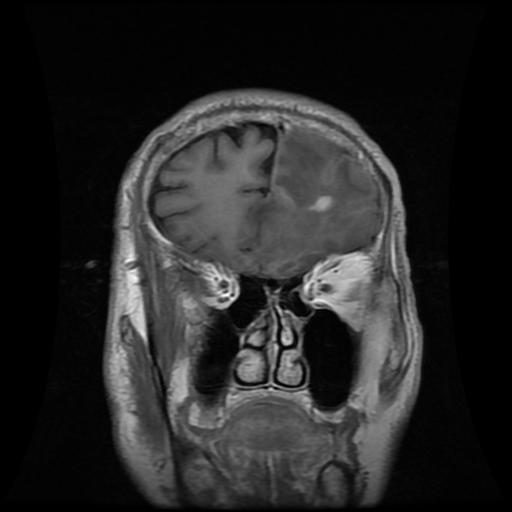
Label: glioma